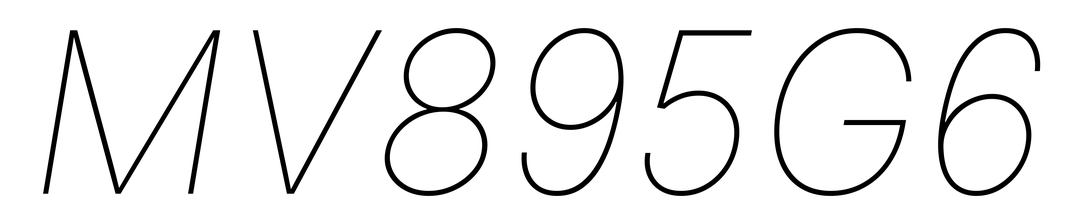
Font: Inter-Italic_Thin_Italic